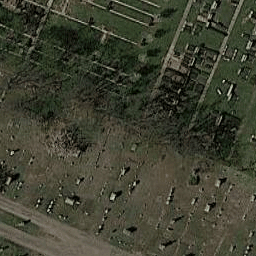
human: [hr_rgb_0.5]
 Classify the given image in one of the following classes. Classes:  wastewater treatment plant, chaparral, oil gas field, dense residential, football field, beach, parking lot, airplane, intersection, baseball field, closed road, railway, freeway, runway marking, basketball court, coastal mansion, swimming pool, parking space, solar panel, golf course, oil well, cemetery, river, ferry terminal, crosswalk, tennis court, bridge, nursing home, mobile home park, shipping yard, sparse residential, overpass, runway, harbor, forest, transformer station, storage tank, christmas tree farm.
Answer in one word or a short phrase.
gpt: cemetery